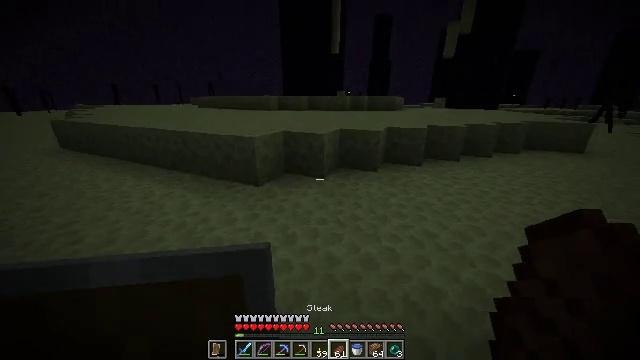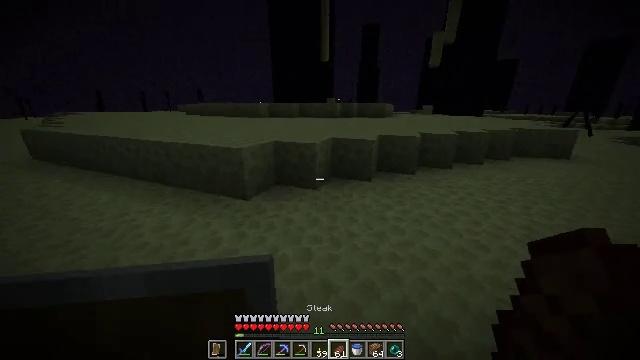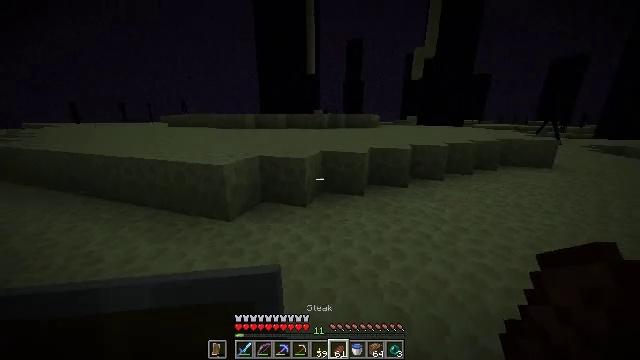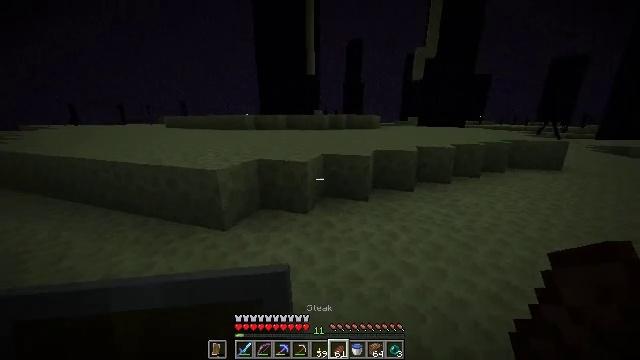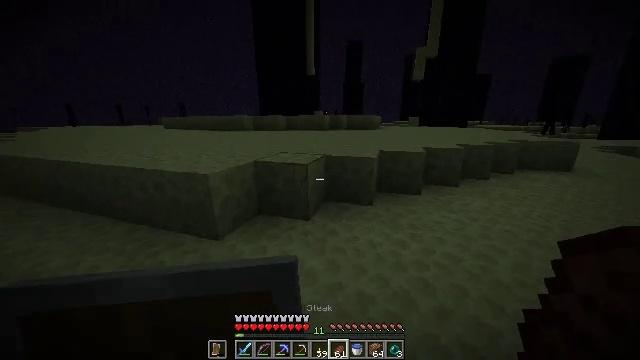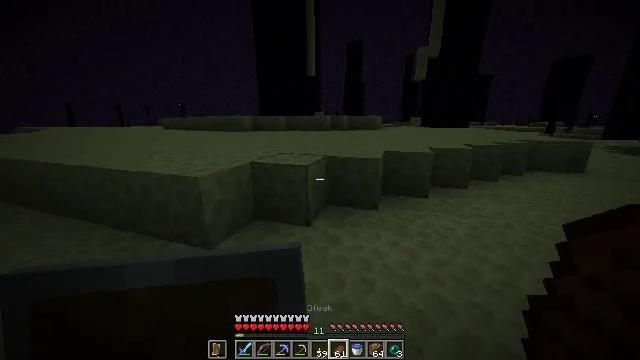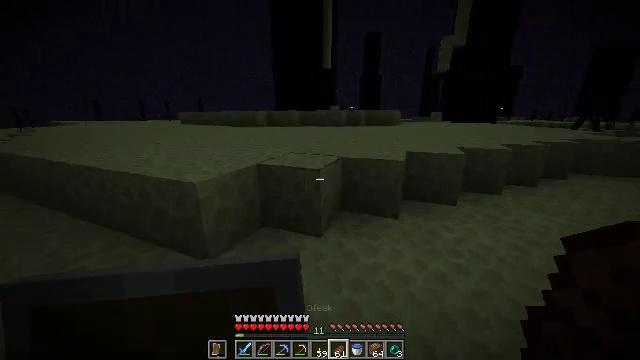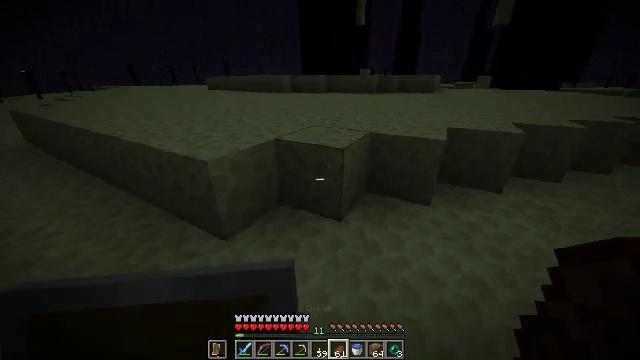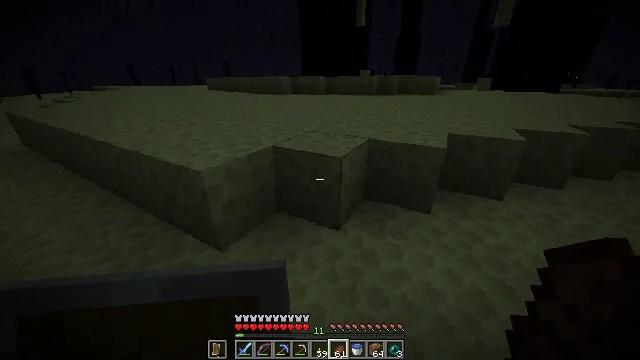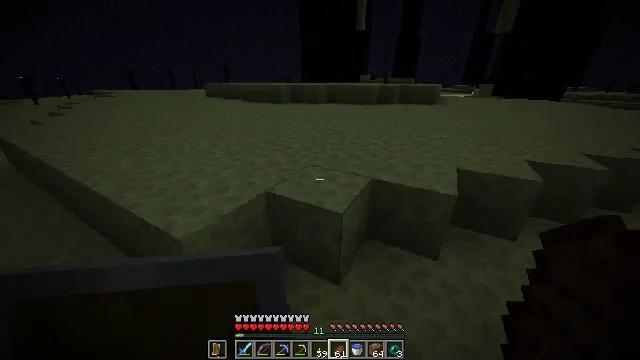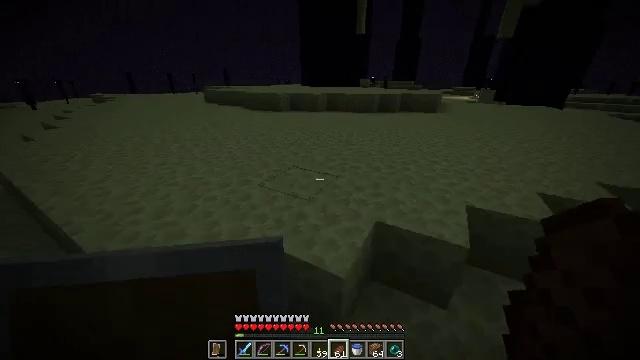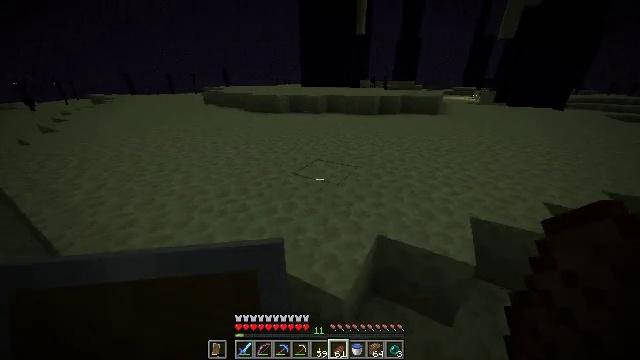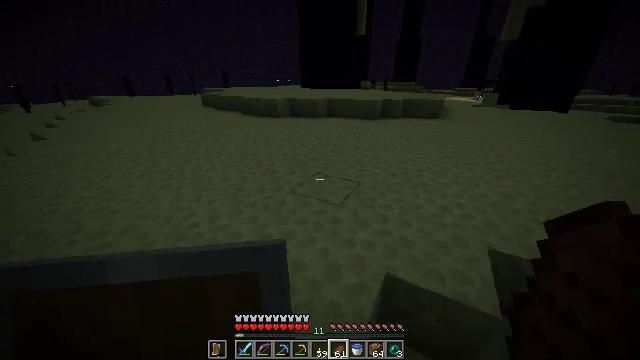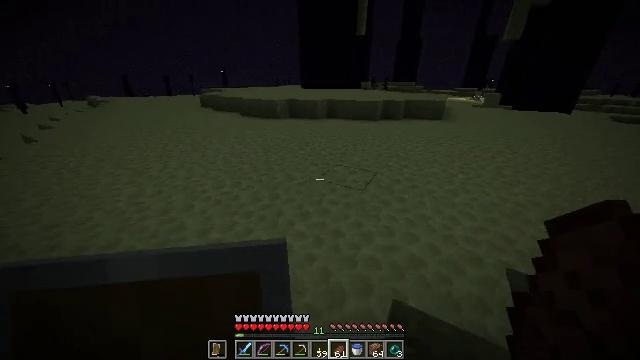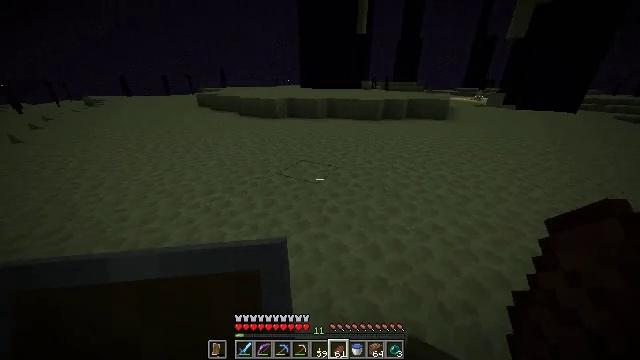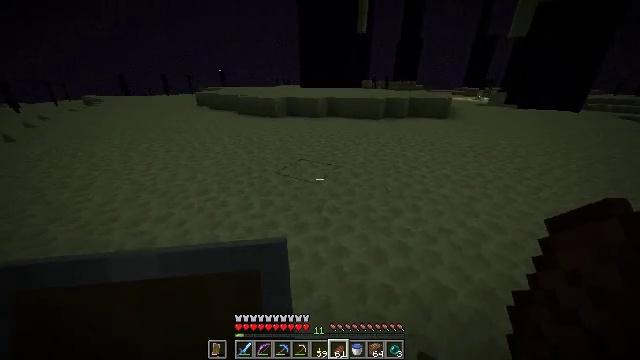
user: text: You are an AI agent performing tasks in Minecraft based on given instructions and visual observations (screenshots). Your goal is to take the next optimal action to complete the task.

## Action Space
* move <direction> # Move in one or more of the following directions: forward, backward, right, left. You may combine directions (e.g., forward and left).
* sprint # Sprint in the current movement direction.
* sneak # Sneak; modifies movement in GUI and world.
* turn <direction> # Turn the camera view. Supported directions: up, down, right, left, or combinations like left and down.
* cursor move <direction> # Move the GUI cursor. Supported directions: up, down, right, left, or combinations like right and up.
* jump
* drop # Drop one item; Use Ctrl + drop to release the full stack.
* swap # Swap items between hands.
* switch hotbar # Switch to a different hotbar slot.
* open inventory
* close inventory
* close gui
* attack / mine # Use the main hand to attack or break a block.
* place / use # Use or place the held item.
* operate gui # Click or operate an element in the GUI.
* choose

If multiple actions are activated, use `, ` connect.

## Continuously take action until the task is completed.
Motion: motion action
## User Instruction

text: Dig the end stone for building materials.
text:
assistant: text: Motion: move forward, turn right and up
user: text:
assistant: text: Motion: move forward, turn right and up
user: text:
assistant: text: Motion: move forward
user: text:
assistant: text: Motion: move forward
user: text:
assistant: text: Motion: move forward
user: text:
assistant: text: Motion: move forward, turn left and down
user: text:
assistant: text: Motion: move forward, turn left and down
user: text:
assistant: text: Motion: move forward, jump
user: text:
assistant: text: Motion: move forward, jump
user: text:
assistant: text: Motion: move forward, jump
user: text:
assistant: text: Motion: move forward, jump
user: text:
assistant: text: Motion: move forward, jump
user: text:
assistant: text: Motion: move forward
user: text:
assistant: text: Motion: move forward
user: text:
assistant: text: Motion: move forward
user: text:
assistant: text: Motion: move forward
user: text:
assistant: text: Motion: move forward
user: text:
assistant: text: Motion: move forward, jump
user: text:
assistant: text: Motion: move forward, jump
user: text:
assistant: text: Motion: move forward, jump
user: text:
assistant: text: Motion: move forward, turn down, jump
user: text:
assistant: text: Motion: move forward, turn down
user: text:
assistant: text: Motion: move forward
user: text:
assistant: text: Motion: move forward
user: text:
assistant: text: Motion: move forward
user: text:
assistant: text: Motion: move forward
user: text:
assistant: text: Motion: move forward
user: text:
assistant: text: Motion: move forward
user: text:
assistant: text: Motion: move forward, turn right and up
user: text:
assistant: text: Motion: move forward, turn right and up